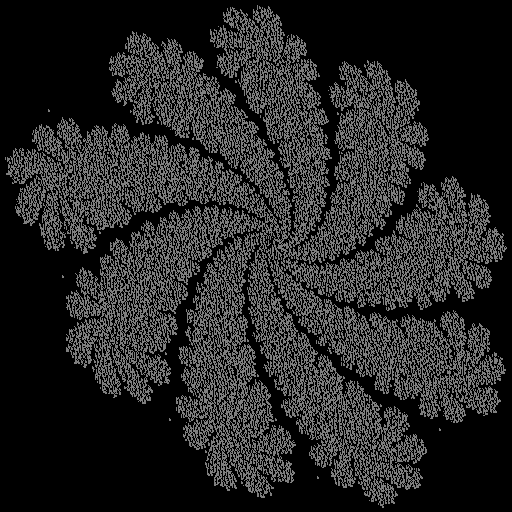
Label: flower